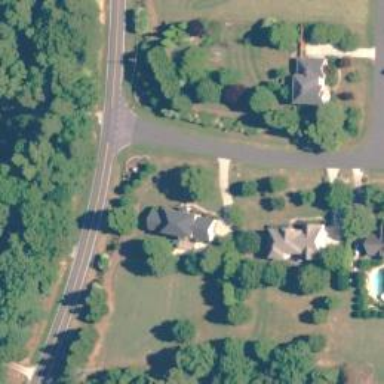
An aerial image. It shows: Residential road.